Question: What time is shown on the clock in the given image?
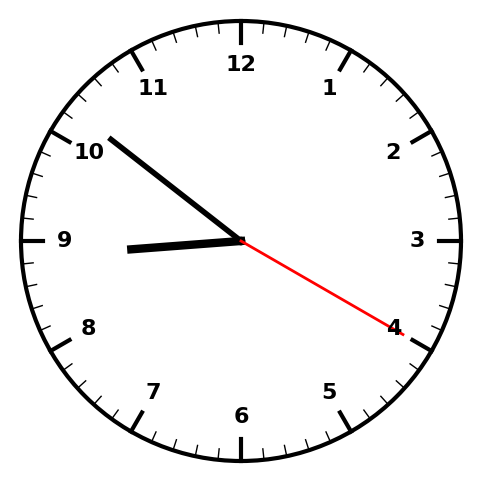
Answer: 08:51:20